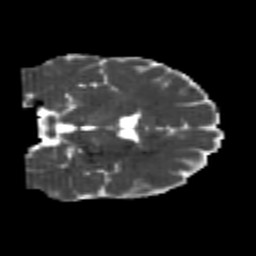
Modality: MD
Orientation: coronal
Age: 24
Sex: male
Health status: healthy
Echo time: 0.074 s